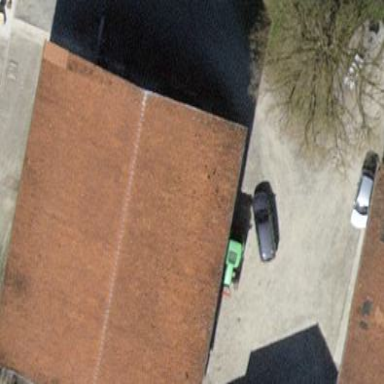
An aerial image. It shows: Farm auxiliary building with gabled roof.